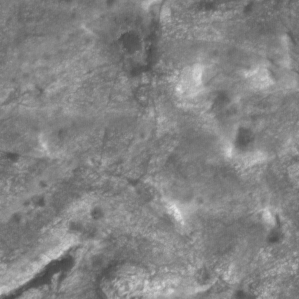
Label: non_frost